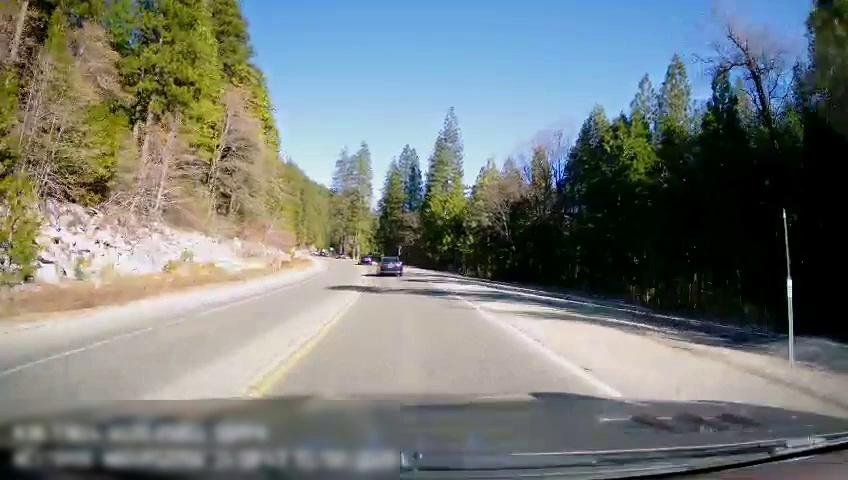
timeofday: Day
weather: Sunny
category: Drivable Space
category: Vehicles | Car
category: Vehicles | Car
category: Lanes | Opposite Lane
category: Lanes | Opposite Lane
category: Lanes | Current Lane
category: Lanes | Current Lane